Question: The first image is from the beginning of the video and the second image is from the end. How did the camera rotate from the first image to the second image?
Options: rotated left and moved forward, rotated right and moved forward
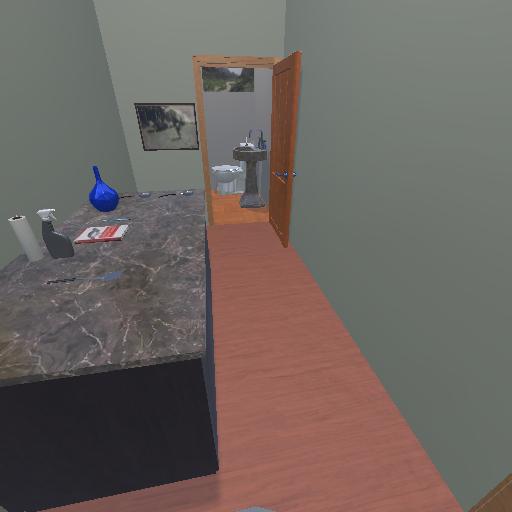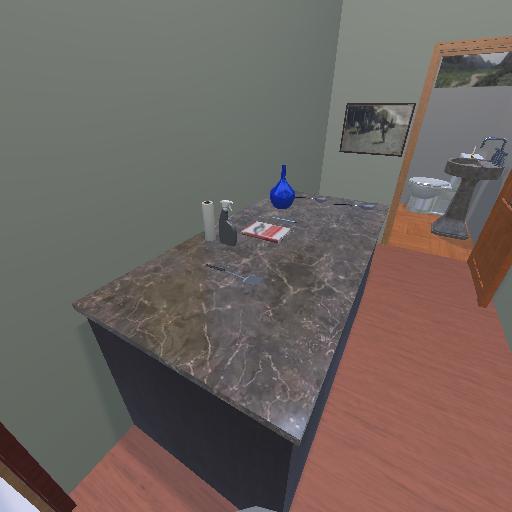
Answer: rotated left and moved forward